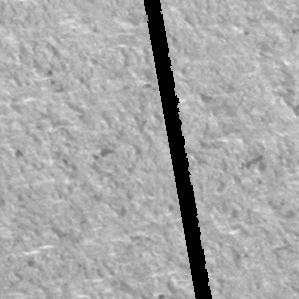
Label: frost